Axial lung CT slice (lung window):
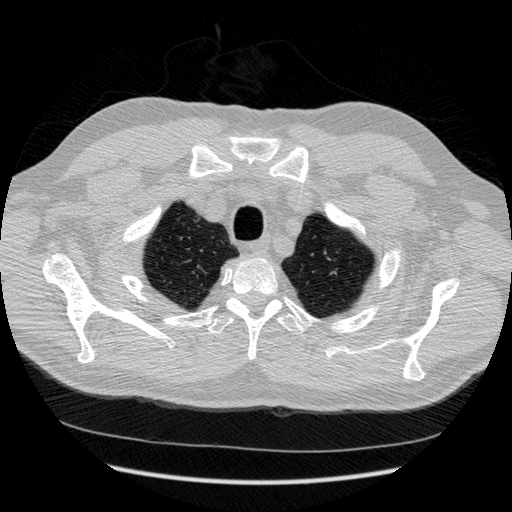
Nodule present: no